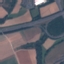
Land use / land cover class: Highway